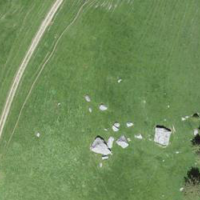
EUNIS habitat code: 23
Species observed at this site:
Tussilago farfara